Question: here's the code I am using
'''
import os
import decimal
from pyPdf import PdfFileReader
path = r"E:\python\Real Python\Real Python\Course materials\Chapter 8\Practice files"
inputFileName = os.path.join(path,"Pride and Prejudice.pdf")
inputFile = PdfFileReader(file(inputFileName,"rb"))
print "Number of pages:", inputFile.getNumPages()
print "Title:", inputFile.getDocumentInfo().title
'''
Now, when I run this code I am getting an error:
module 'object' has no attribute 'Number'
I took a screenshot of the whole output that I got
when I run the above code, with errors and everything.
so,please take a look and let me know what's wrong?

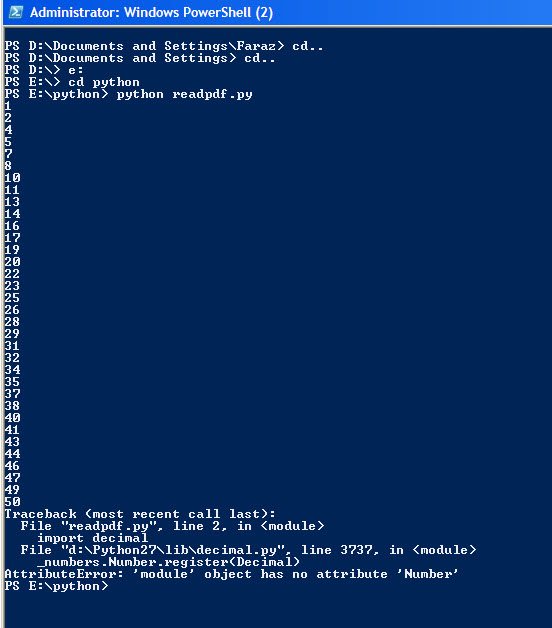
Answer: That's a printout of all numbers up to 50 that aren't divisible by 3. It's probably in a 'numbers' module on 'sys.path' that's shadowing the standard library 'numbers'. See where it is:
'''
import numbers
print numbers.__file__
'''